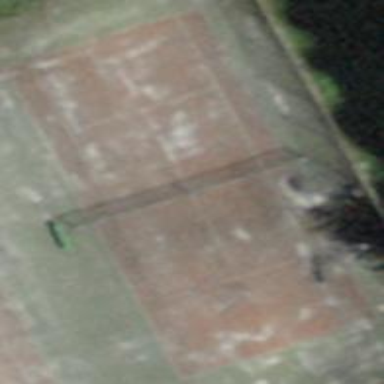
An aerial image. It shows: Tennis court on pitch designated for leisure land.